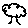
Label: tree